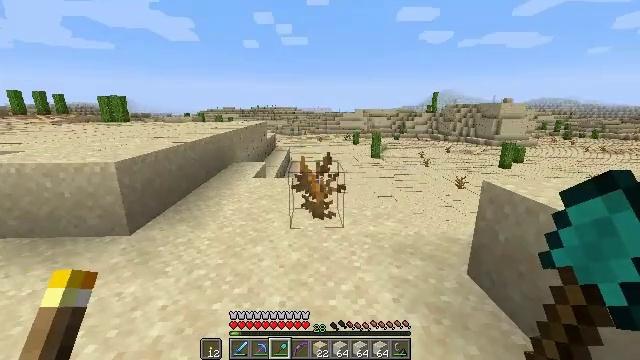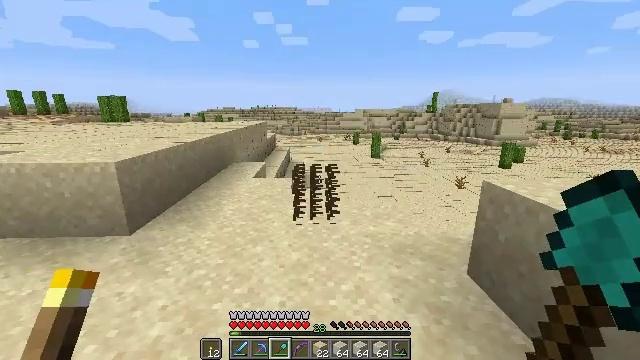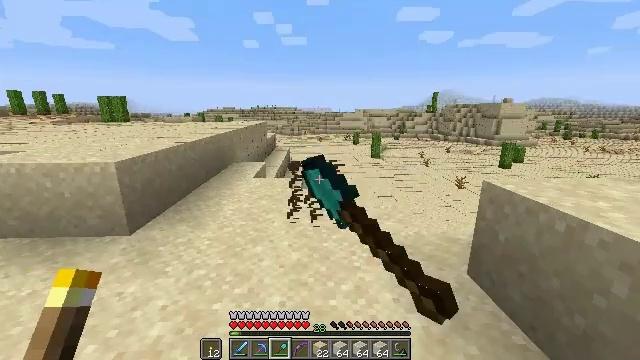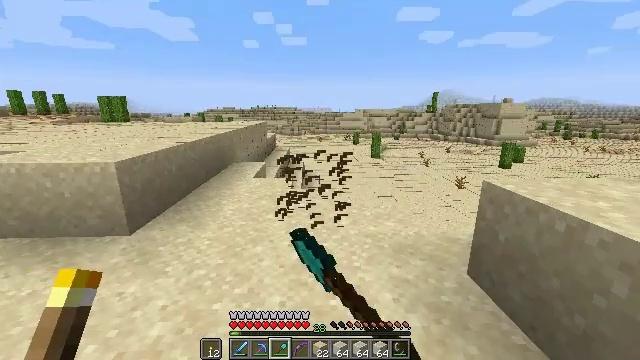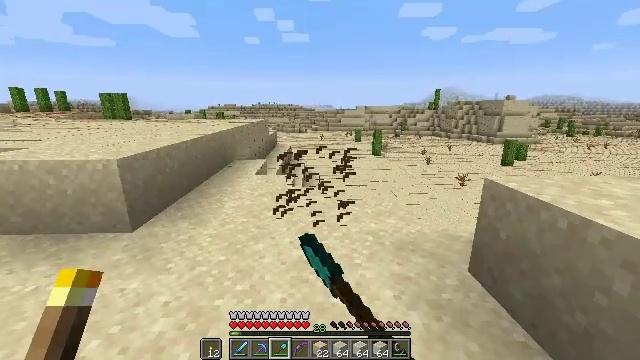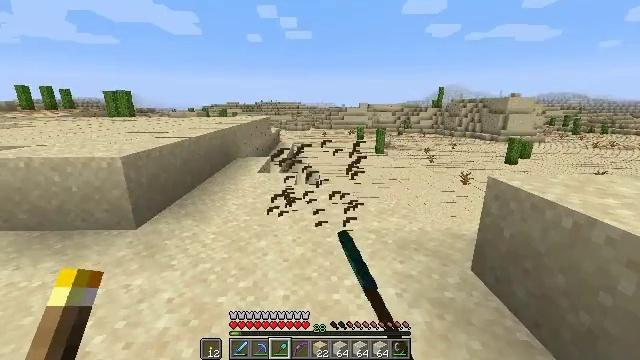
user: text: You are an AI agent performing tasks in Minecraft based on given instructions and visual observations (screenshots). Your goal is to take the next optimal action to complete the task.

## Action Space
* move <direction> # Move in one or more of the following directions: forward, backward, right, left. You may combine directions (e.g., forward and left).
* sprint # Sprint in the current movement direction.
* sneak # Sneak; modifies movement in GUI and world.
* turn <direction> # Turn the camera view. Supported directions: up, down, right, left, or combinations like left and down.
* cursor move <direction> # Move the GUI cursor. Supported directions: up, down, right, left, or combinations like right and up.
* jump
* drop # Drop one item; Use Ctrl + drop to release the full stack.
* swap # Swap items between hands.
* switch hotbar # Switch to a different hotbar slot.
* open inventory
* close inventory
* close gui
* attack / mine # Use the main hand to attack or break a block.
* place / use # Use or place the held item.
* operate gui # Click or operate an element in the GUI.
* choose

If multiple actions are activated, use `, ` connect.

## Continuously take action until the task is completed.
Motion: motion action
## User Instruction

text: Left click to mine the dead bush.
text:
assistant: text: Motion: attack / mine
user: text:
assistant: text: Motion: attack / mine
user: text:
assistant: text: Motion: attack / mine
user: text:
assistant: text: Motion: attack / mine
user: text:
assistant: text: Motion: no_op
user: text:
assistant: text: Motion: no_op